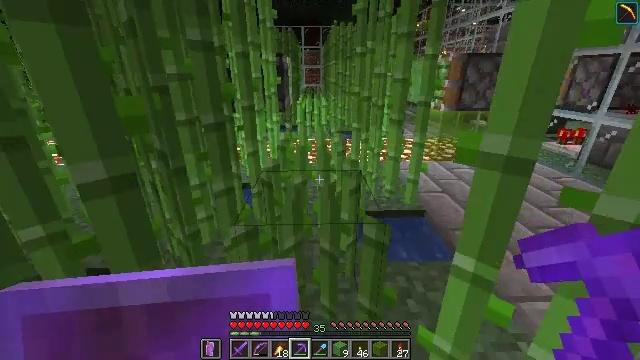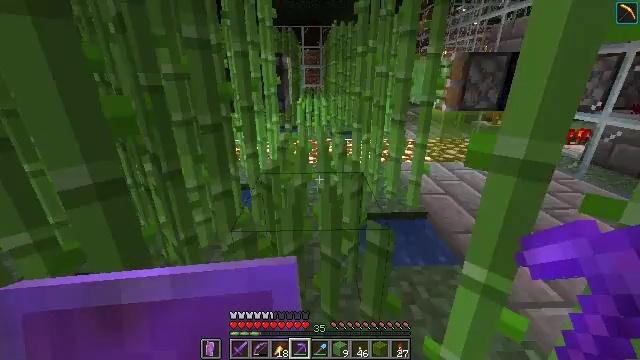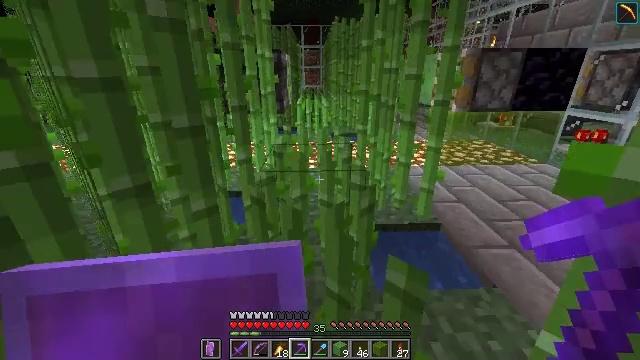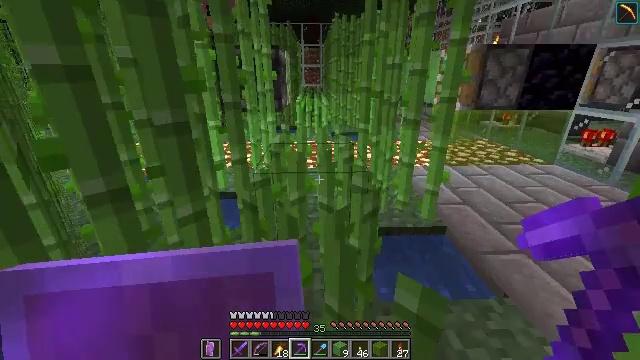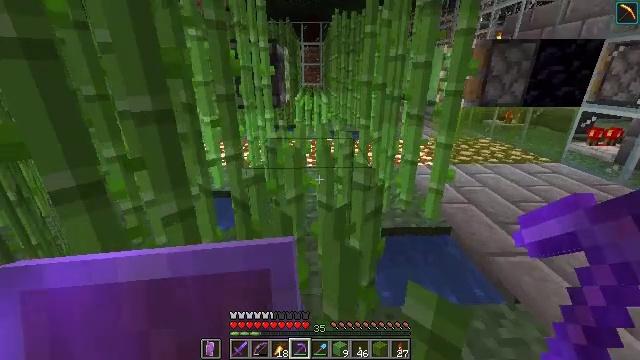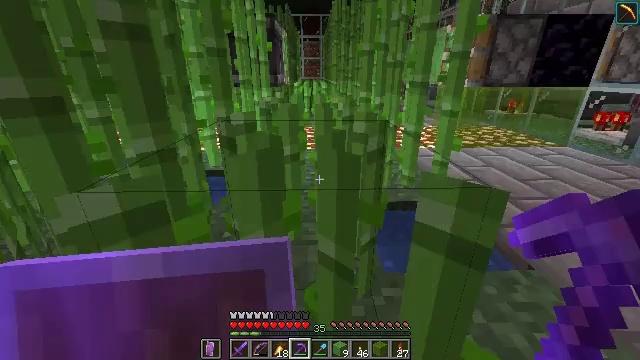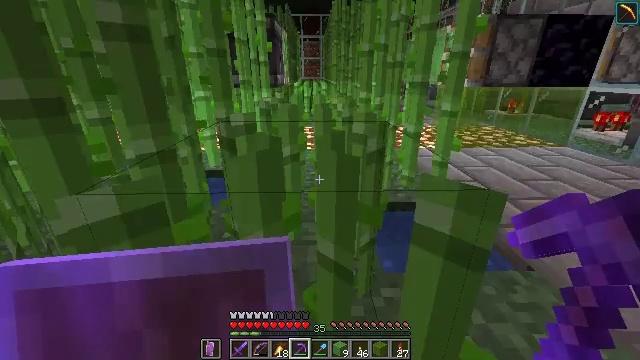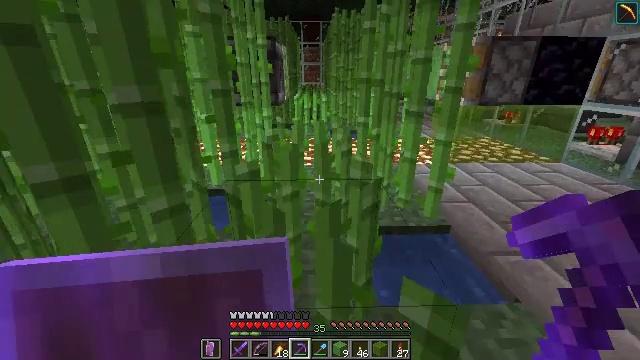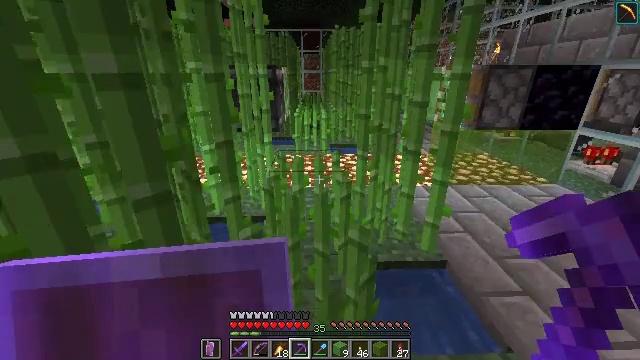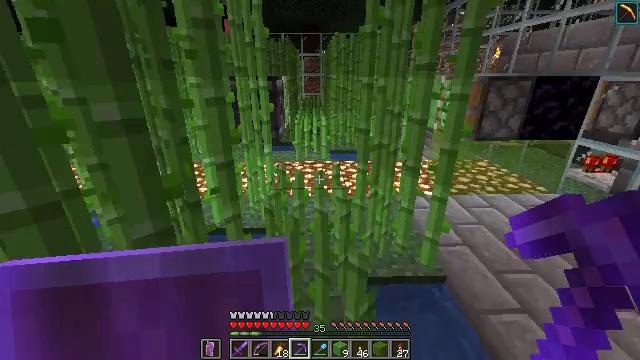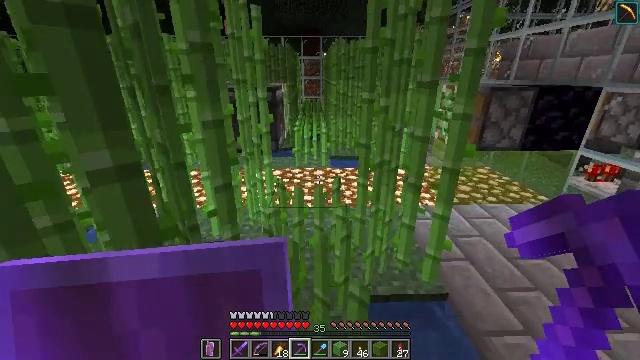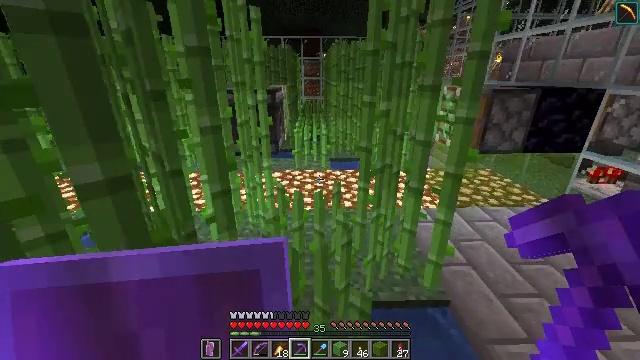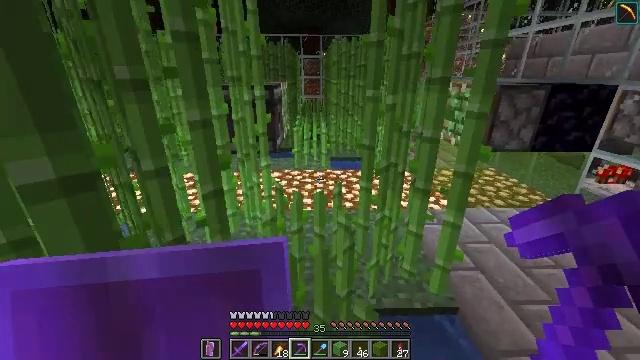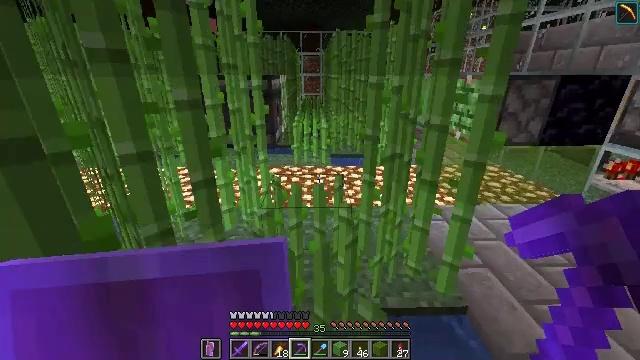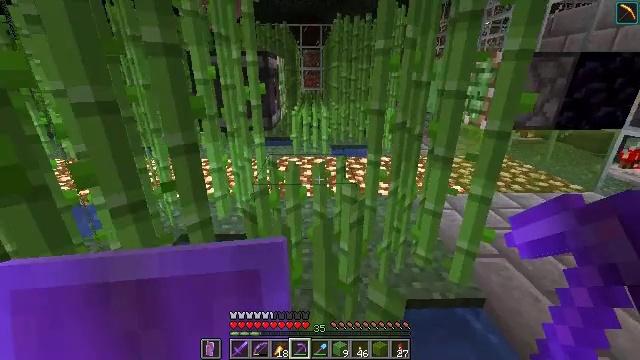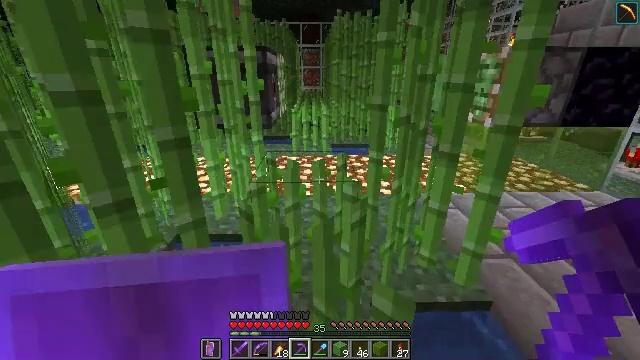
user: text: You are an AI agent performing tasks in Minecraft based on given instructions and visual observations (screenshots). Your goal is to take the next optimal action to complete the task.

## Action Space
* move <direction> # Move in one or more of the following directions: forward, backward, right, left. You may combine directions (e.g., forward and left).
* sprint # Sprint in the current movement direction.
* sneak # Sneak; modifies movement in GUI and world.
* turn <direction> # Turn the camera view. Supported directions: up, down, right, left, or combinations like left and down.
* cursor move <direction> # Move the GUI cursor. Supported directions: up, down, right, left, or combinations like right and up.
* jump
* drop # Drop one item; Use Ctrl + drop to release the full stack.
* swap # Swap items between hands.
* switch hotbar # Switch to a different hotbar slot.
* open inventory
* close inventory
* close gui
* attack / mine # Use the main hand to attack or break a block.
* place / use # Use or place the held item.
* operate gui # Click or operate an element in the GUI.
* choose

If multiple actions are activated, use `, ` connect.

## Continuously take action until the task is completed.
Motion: motion action
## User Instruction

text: Attack the observer device.
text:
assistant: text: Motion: move forward
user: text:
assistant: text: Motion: move forward
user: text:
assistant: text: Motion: move forward
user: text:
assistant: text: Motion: move forward
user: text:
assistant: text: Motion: move forward
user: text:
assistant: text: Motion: move forward
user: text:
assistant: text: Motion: move forward
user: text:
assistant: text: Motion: move forward
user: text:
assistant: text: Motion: move forward
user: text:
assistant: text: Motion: move forward
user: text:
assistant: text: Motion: move forward
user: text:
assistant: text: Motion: move forward
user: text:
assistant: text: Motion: move forward
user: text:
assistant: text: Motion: move forward
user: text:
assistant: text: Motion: move forward
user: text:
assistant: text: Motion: move forward
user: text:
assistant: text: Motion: move forward
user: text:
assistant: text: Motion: move forward
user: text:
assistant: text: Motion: move forward
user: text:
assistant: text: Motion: move forward
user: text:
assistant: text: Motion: move forward
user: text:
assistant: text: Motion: move forward
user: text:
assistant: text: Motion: move forward
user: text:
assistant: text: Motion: move forward, turn right
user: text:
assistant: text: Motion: move forward, turn right and up
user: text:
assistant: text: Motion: move forward, turn right
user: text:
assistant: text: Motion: move forward, turn right
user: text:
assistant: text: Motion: move forward, turn right
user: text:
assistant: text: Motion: move forward, turn right
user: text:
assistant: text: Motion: move forward